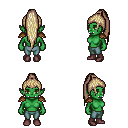
a pixel art fantasy rpg character, female body template, orc, green skin, leather shoulder armor, teal pants, white blonde extra-long topknot hairstyle, maroon shoes, four views (front, back, left, right), 2x2 character sprite sheet, small pixel art, hard edges, no anti-aliasing